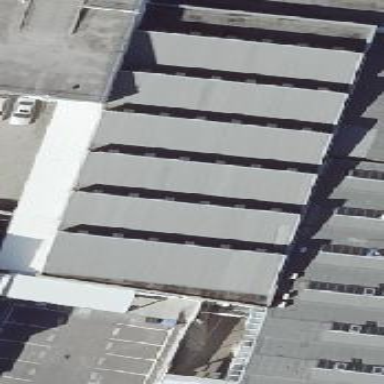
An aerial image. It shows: Commercial building.